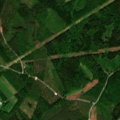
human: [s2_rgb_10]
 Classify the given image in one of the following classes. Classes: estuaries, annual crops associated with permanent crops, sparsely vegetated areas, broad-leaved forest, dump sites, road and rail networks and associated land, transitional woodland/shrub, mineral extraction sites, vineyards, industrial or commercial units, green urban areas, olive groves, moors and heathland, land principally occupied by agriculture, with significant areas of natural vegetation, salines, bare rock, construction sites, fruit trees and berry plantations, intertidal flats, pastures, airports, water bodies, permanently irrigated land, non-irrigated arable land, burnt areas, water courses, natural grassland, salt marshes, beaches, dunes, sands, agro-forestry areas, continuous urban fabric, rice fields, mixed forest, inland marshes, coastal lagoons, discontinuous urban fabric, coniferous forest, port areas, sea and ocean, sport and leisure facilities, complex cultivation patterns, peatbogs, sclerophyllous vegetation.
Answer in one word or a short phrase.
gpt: broad-leaved forest, coniferous forest, mixed forest